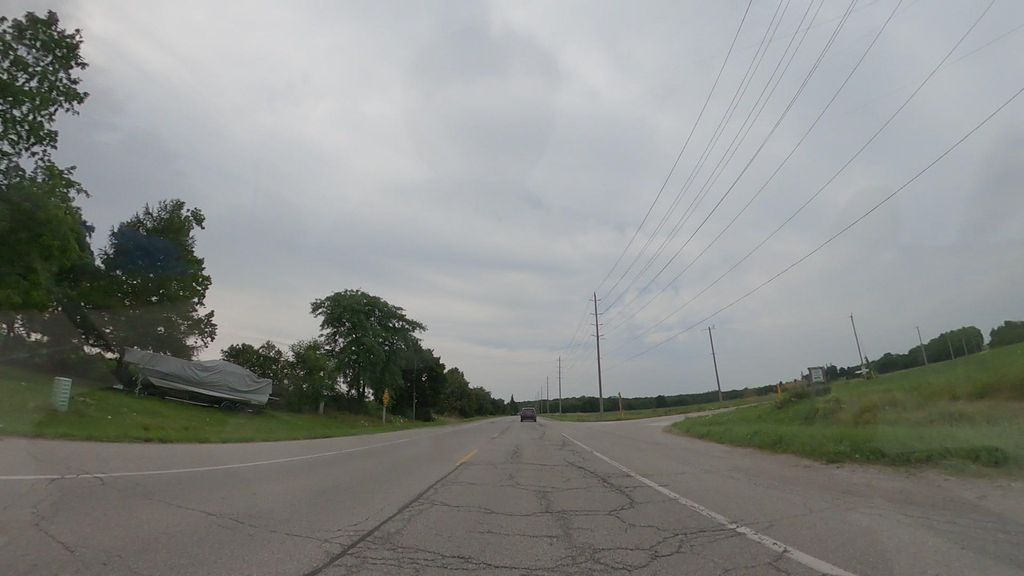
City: kitchener-waterloo